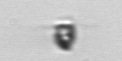
Label: Pyramimonas